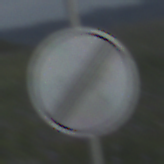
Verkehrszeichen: EndeSaemtlicherBegrenzungen
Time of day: SunriseSunset
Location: Outdoor (Nature)
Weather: PartlyCloudy
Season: NotSpecified
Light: Natural